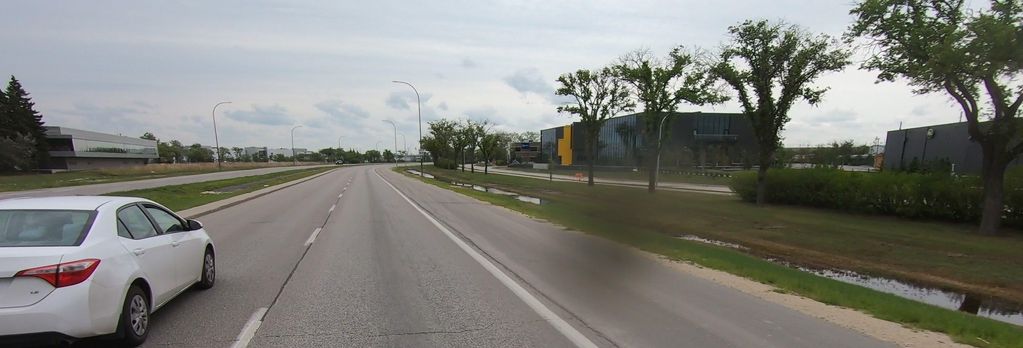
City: winnipeg